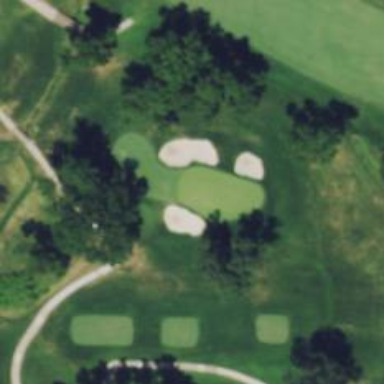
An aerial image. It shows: Golf course.